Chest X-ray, AP view. Patient: 41 years old, sex M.
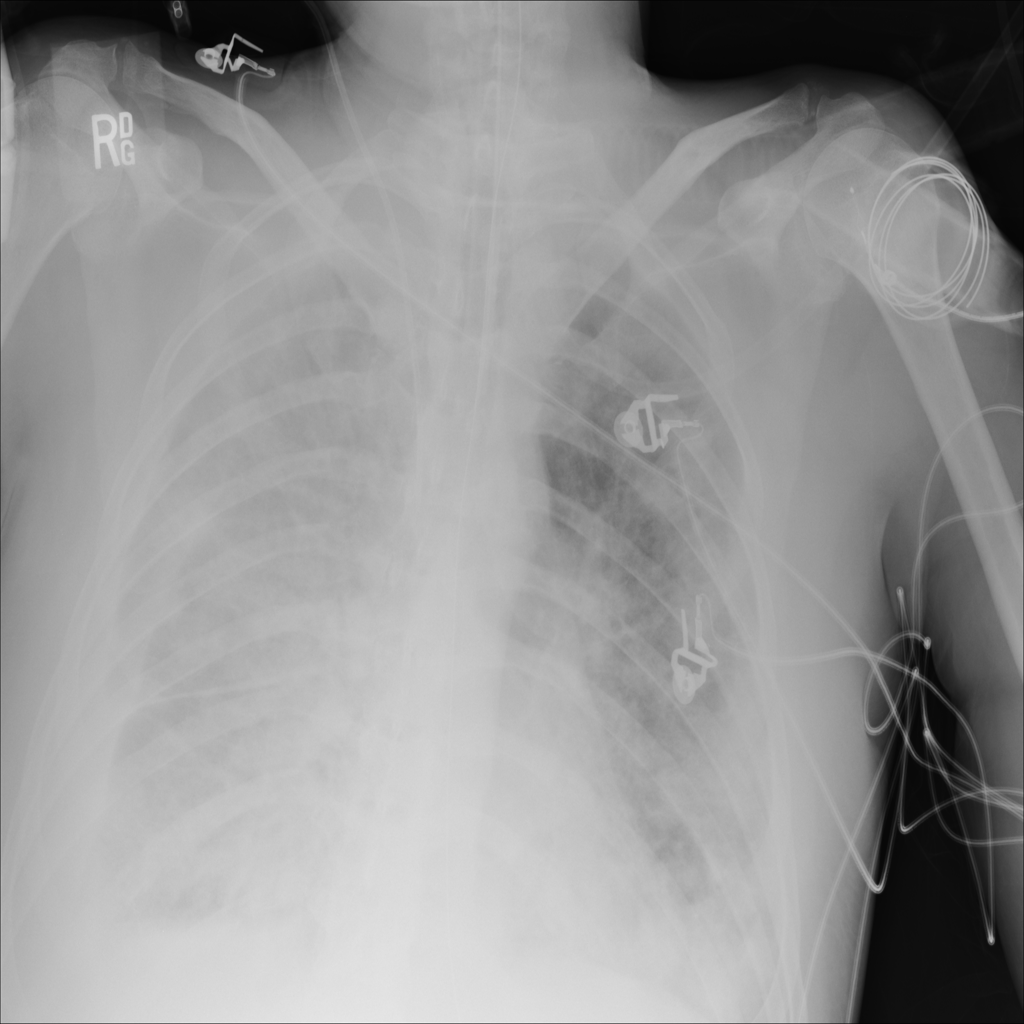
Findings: No Finding